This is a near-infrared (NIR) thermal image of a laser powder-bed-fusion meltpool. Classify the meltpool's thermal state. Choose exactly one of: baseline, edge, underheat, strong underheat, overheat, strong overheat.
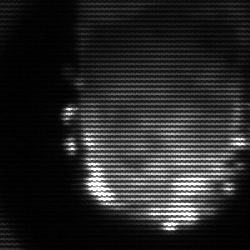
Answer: baseline